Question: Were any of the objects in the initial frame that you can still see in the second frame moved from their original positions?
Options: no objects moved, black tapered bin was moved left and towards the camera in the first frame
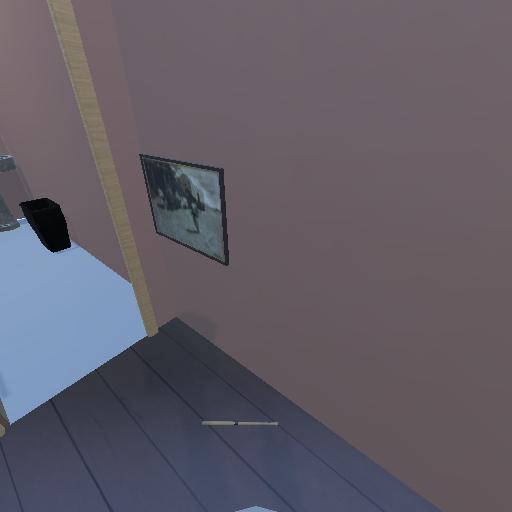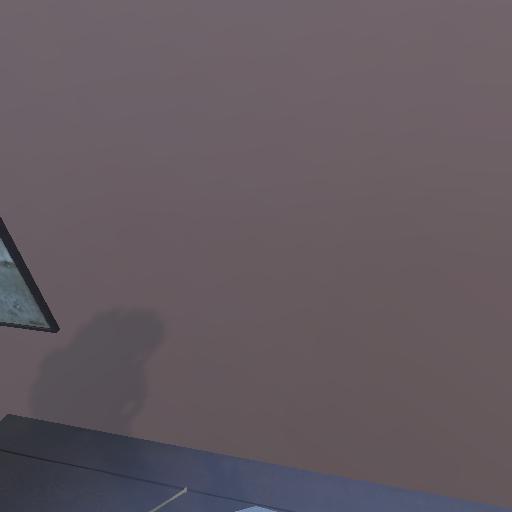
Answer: no objects moved